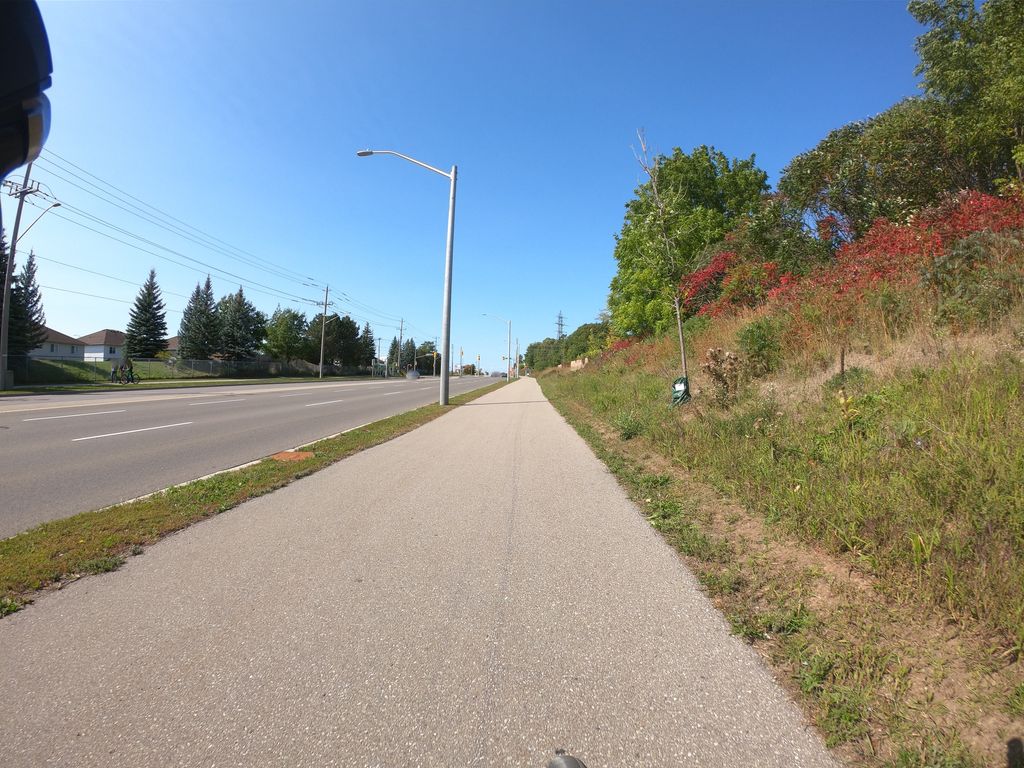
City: kitchener-waterloo